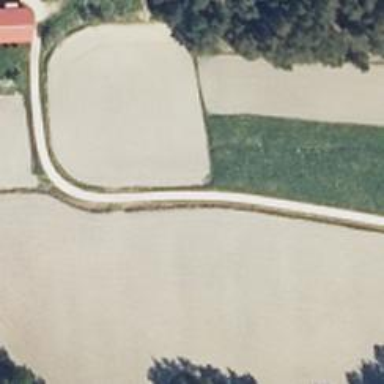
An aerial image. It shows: Driveway leading to service road.